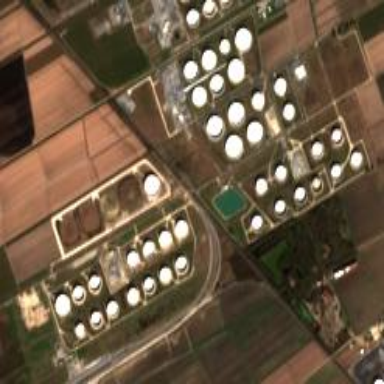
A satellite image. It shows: Industrial area used for oil storage.